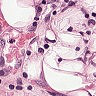
Metastatic tissue present: yes